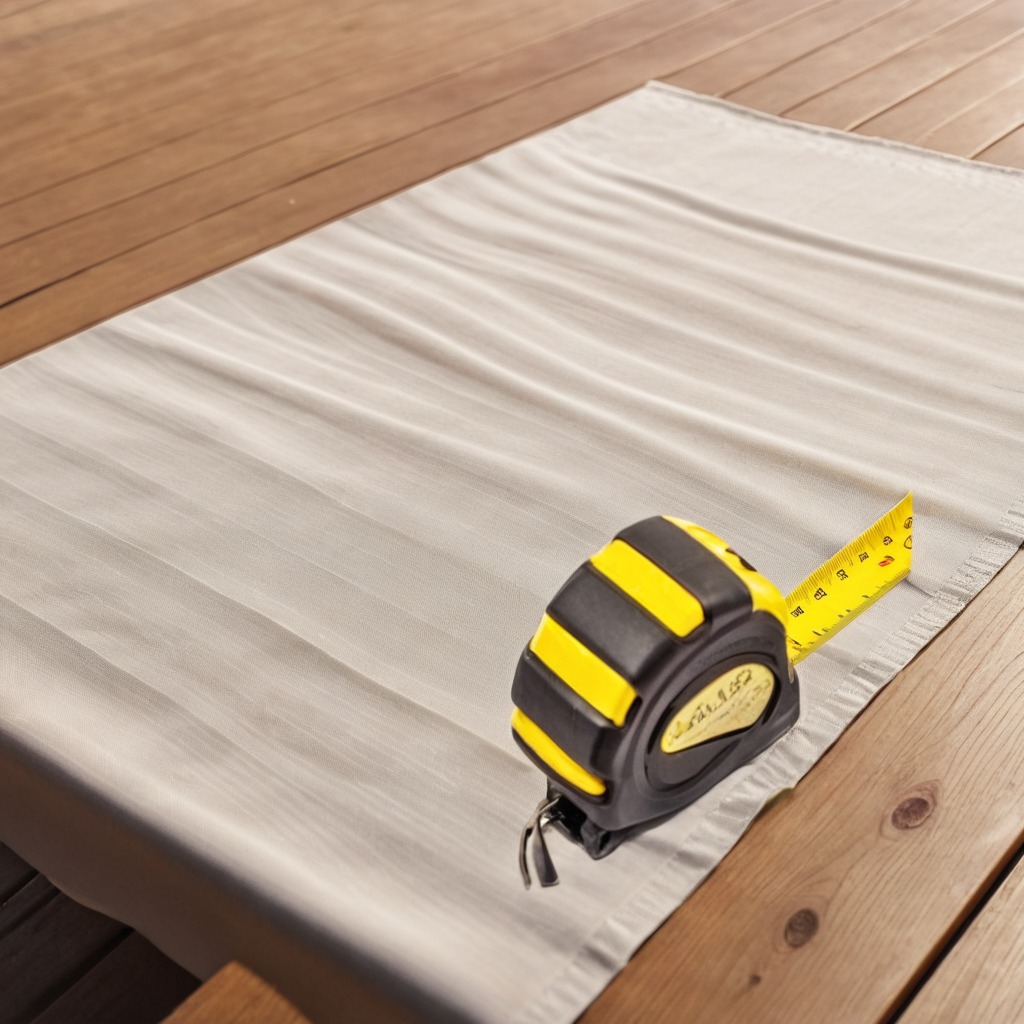
A measuring tape is lying on a clean wooden table in an outdoor workshop during daytime bright natural light soft shadows worn but beneath the cloth.